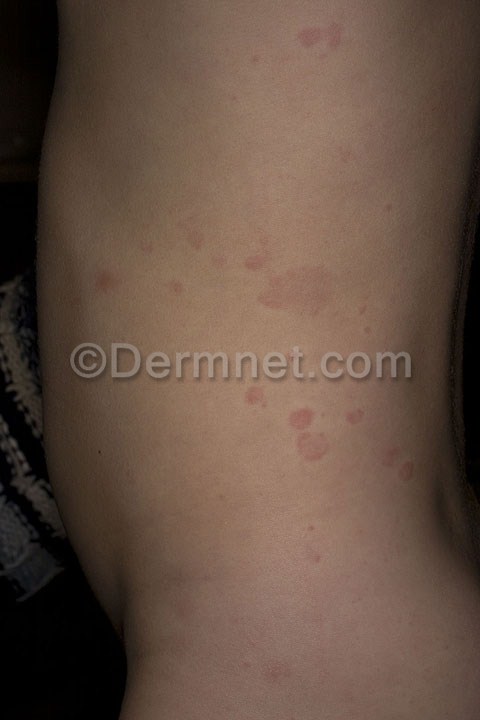
Disease: Urticaria Hives